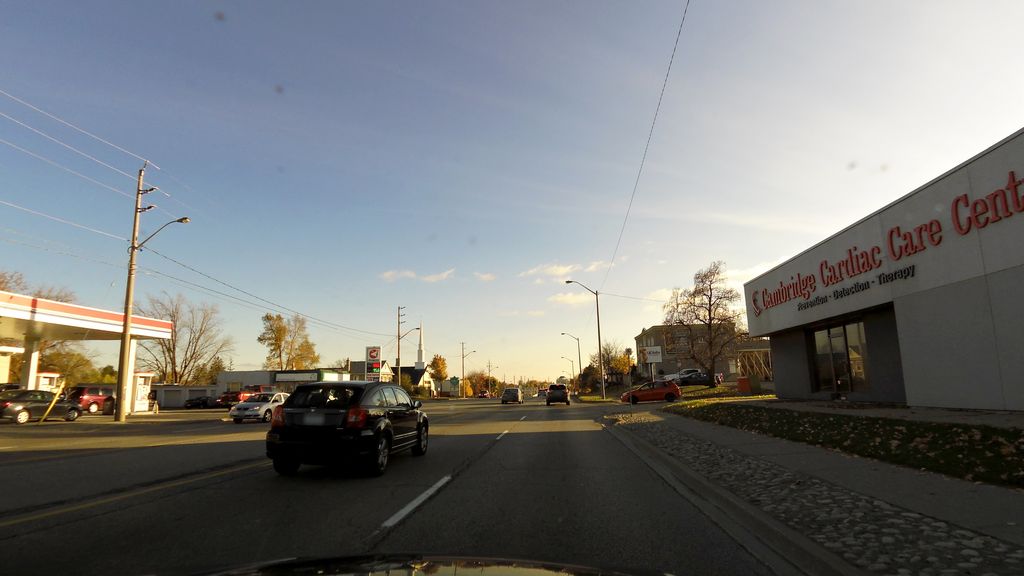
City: kitchener-waterloo